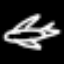
Label: airplane